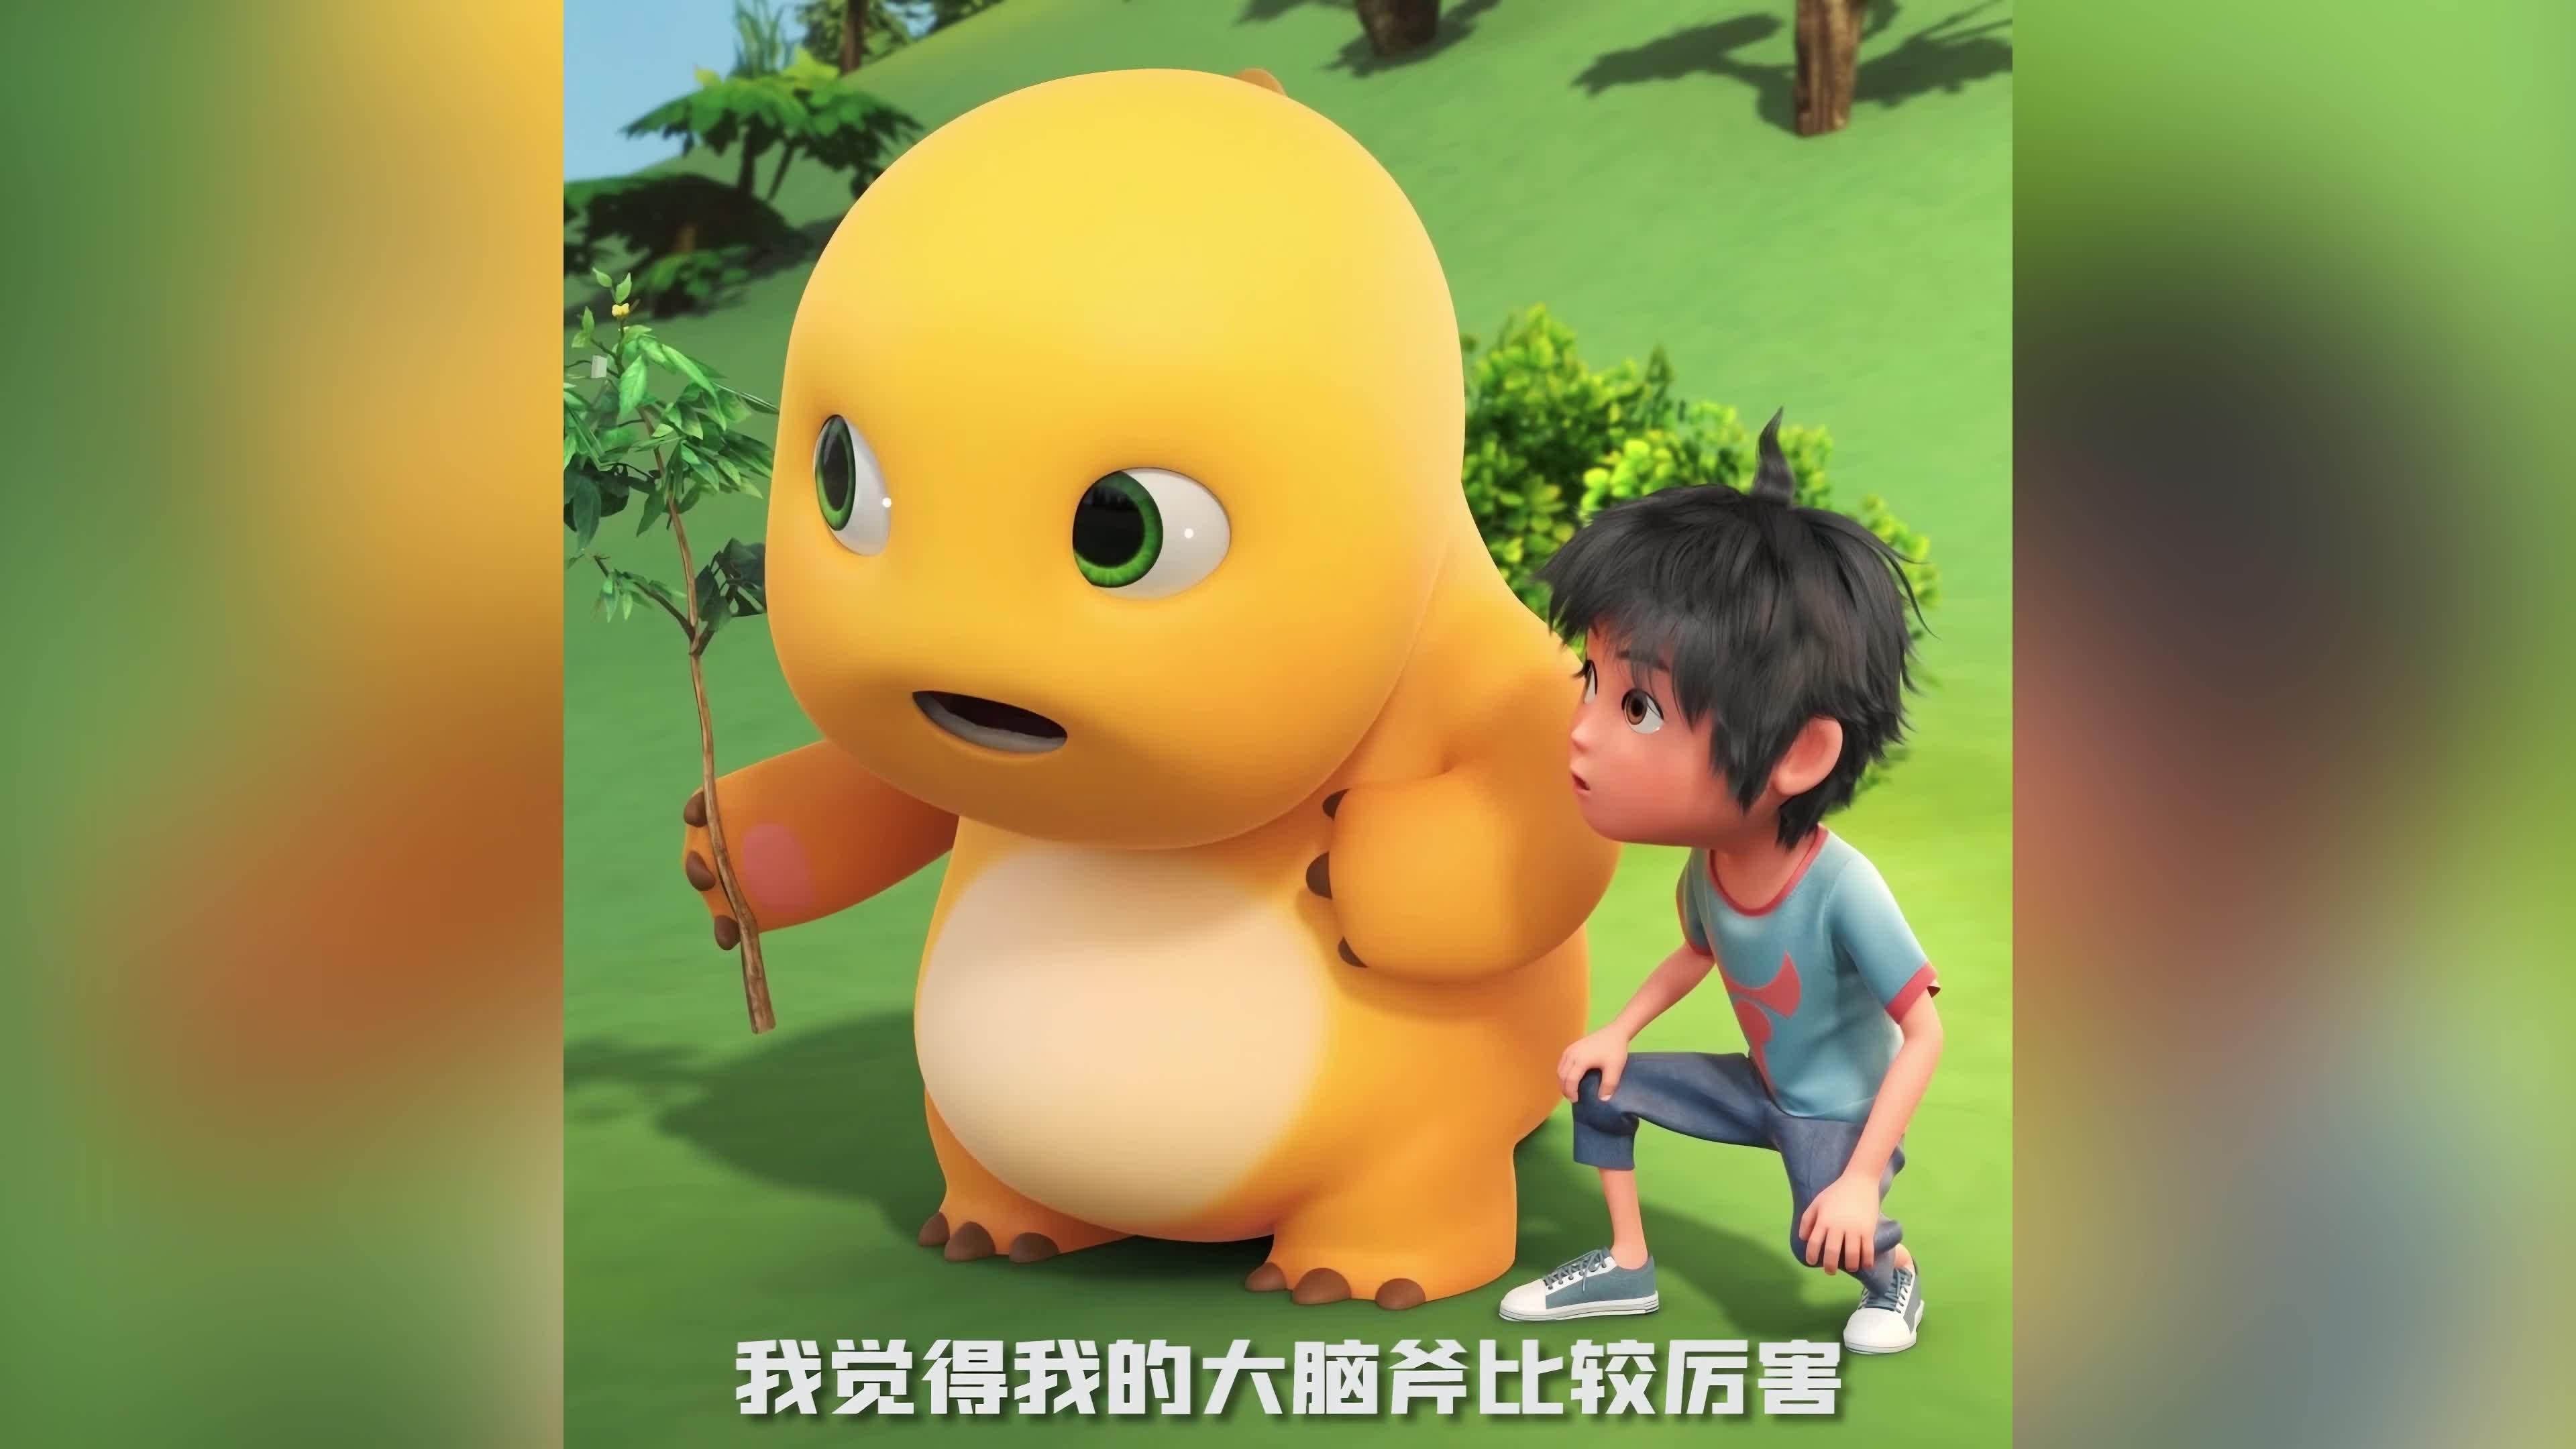
Label: nailong